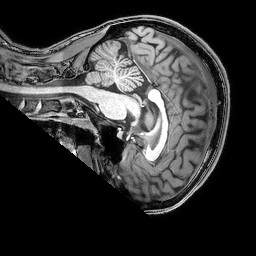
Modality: T1w
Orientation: sagittal
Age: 18
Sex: male